Current action and preconditions to check: trajectory_clear

Your task: For each precondition in the list above, predict whether it will hold at this action.

Consider the current scene as observed from the mobile robot's camera, and analyze the predicted future states of all dynamic agents (e.g., people, animals, vehicles, or any moving entities) within the NEXT SECOND.

IMPORTANT: Only answer "very likely" if you are absolutely certain—based on strong, clear evidence—that a dynamic agent will violate the precondition in the predicted future state. Do NOT answer "very likely" for unlikely, ambiguous, or low-probability risks.

Ask yourself for each precondition: Is there a high probability, with clear and convincing evidence, that the predicted future states of any dynamic agent will interfere with the predicted future state of the currently executing action within the NEXT SECOND, causing that precondition to fail?

Assess the risk level based on these predictions. Use "likely" or "very likely" if motions create a clear risk of interference.

Use "neutral" or "improbable" if agents are nearby but their predicted paths are clearly diverging or non-conflicting.

Failure Risk Categories: "very improbable", "improbable", "neutral", "likely", "very likely"

Answer Format: Output ONLY the probability_of_failure value from these categories: "very improbable", "improbable", "neutral", "likely", "very likely"

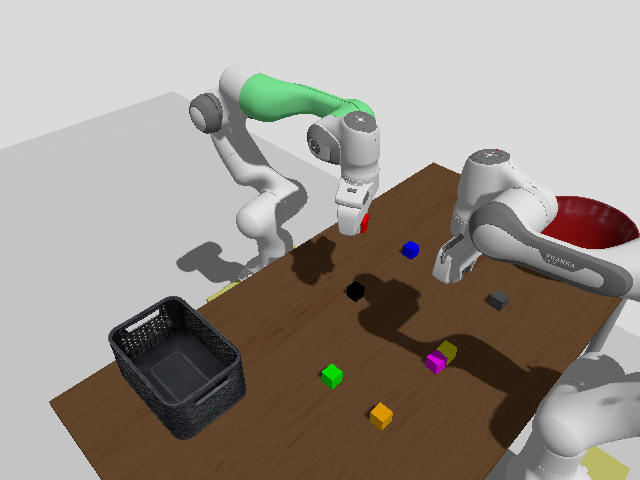

Answer: improbable